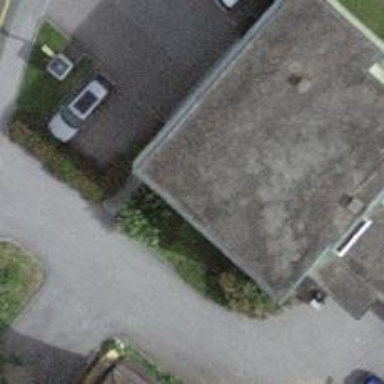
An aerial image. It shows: Post office.